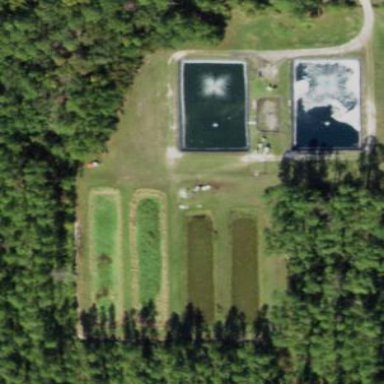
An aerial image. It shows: View of wastewater plant.